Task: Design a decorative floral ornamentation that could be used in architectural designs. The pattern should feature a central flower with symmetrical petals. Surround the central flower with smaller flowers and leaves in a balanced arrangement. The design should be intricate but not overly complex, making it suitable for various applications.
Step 1632:
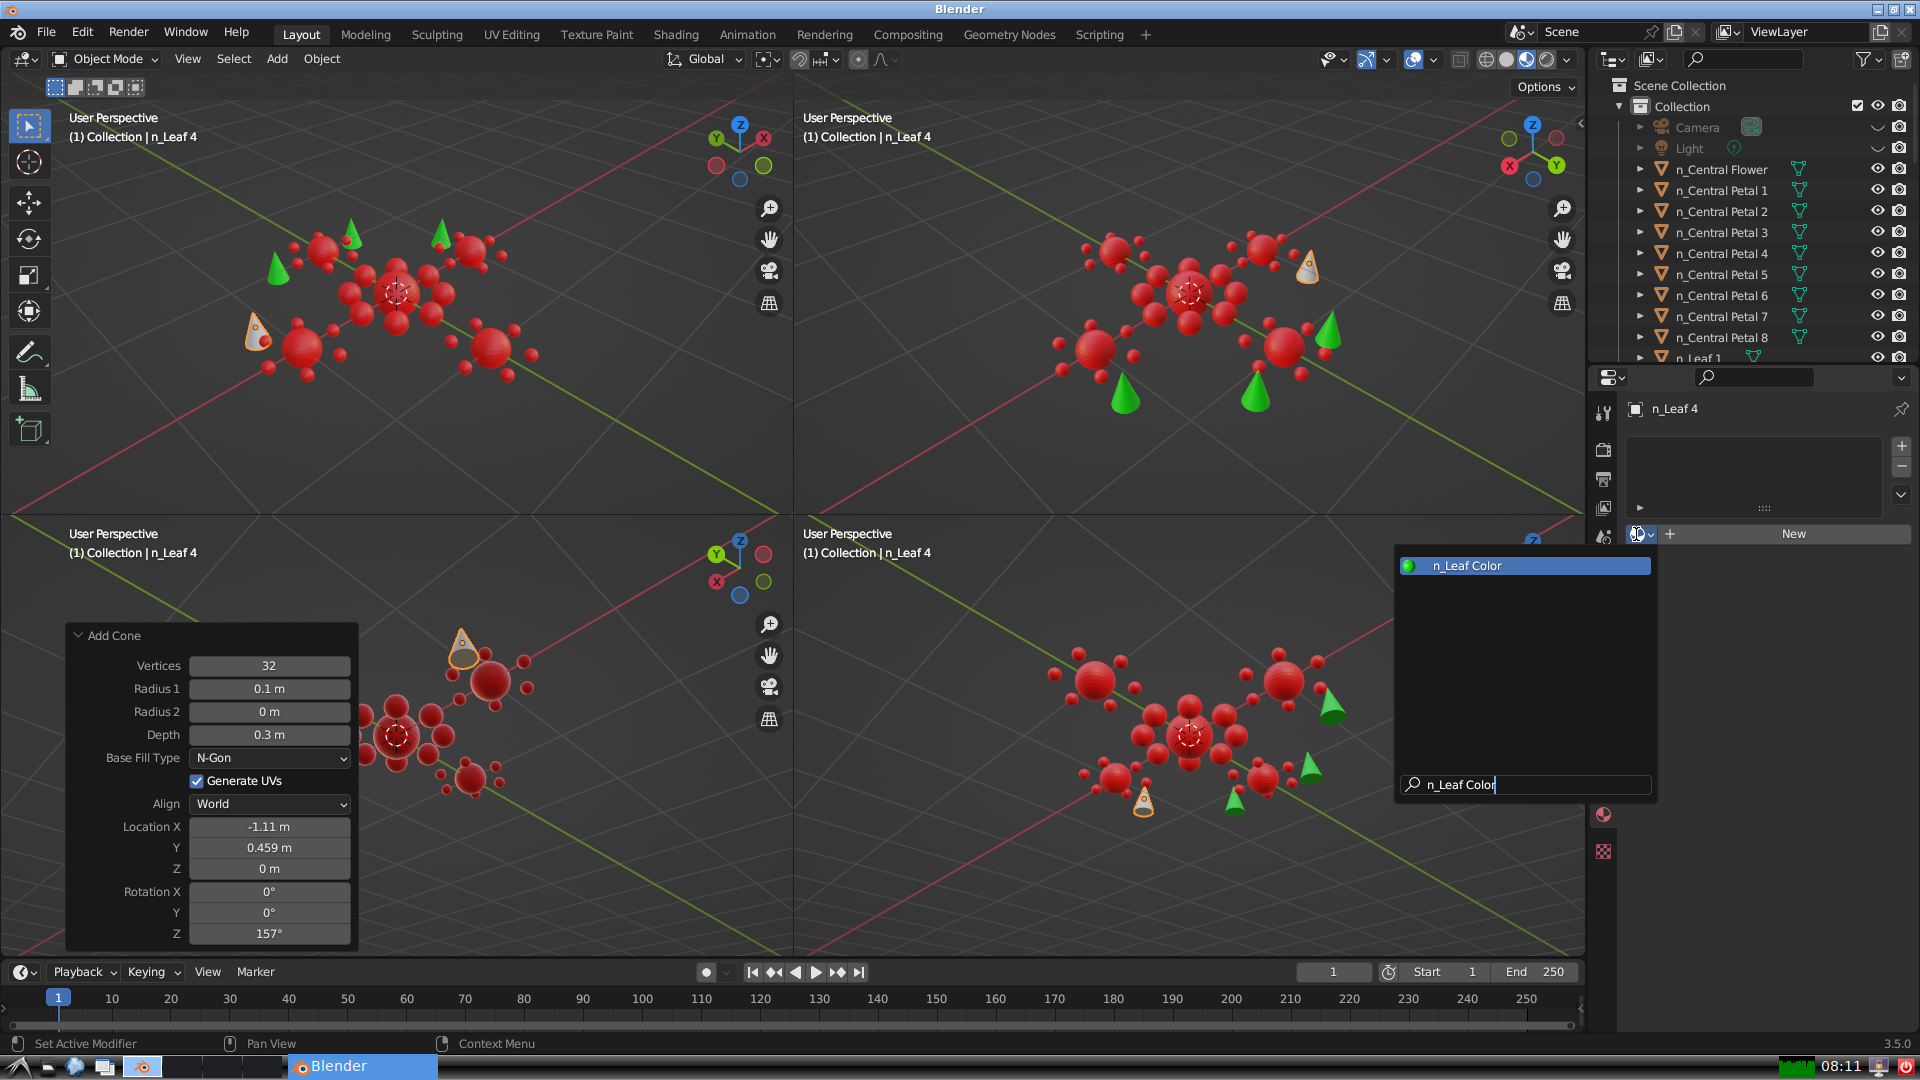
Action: {"key_press": ['Return']}